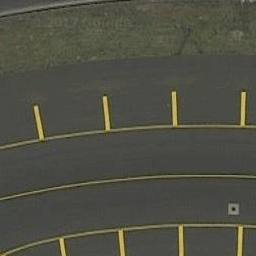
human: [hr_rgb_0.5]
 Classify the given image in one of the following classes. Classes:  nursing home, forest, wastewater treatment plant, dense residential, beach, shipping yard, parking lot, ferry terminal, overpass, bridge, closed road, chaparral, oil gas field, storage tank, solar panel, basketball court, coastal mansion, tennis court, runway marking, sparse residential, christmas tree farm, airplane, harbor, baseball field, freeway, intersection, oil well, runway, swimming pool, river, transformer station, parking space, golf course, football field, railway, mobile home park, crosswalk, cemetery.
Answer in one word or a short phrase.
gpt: runway marking